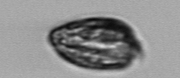
Label: Katodinium_or_Torodinium